Question: I have this problem in a production application where query string parameters are being added to the login redirect url. To reproduce this, create a new MVC project (I tested with both MVC2 and MVC3 R2). In the 'HomeController' add the following action:
'''
public ActionResult Break()
{
return new HttpUnauthorizedResult();
}
'''
Launch the application and hit '/home/break?a=1&b=2'. So this should naturally redirect to '/Account/LogOn?ReturnUrl=/home/break%3fa%3d1%26b%3d2' but it actually adds the requested parameters ('&a=1&b=2') to the end of the url as well:

Why is this happening? There's no need for those parameters to be added since the encoded url in 'ReturnUrl' has the required parameters. I thought it would be something in the production application, but if the steps above are followed, a default MVC application will reproduce this as well. Any thoughts on how to solve this are appreciated.
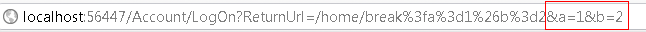
Answer: This is done so that the LogOn action will have access to the original (unencoded) querystring values.
So given the URI
'http://localhost:65183/Account/LogOn?ReturnUrl=/home/break%3fa%3d1%26b%3d2&a=1&b=2'
The ReturnUrl key/value pair is the URI to redirect to after a successful login and it contains the encoded querystring pairs from the previous request.
To change this behaviour you'd need to override how the redirect is being built.
'''
protected void Application_EndRequest(object sender, EventArgs e)
{
if (Response.RedirectLocation != null && Response.RedirectLocation.Contains("ReturnUrl"))
{
// change redirect URI
}
}
'''